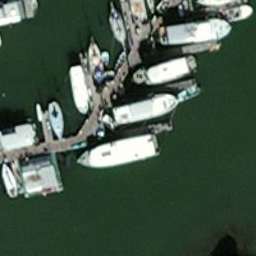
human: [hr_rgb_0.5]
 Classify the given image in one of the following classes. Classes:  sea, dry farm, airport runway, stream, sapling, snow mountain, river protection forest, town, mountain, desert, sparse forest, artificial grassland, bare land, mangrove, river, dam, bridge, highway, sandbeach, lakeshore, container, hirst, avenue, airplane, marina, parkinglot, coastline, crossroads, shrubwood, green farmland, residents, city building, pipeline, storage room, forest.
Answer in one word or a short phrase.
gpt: marina